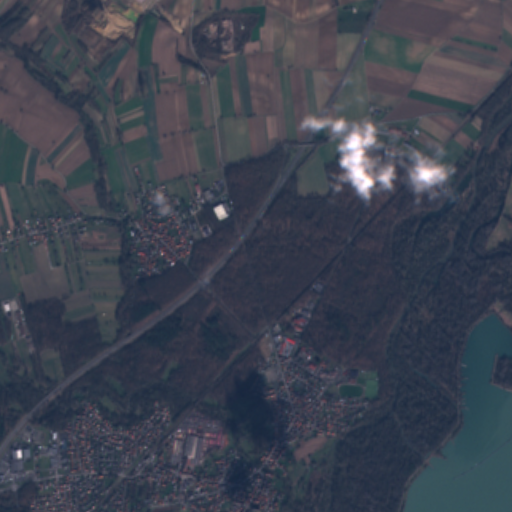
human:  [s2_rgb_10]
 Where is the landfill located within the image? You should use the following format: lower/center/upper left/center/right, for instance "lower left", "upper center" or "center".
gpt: The landfill is located in the upper center of the image.
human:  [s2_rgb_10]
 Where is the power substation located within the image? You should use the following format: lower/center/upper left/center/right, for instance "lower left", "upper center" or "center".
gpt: The power substation is located in the lower left of the image.
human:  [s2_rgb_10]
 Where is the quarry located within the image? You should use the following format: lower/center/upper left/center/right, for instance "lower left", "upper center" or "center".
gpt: The quarry is located in the upper left of the image.
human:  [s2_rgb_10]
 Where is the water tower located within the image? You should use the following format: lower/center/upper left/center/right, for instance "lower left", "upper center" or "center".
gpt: The water tower is located in the lower center of the image.
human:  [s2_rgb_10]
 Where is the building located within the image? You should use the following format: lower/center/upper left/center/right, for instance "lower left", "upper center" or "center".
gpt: There is no building in the image.